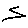
Label: zigzag